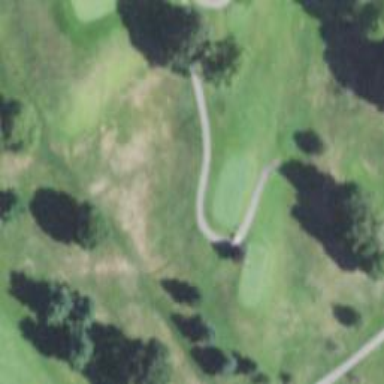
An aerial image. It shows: Service road designated as golf cart path.